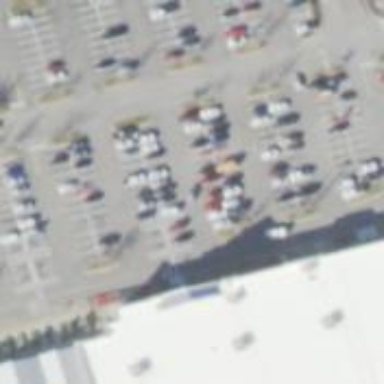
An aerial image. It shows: Parking space is available.